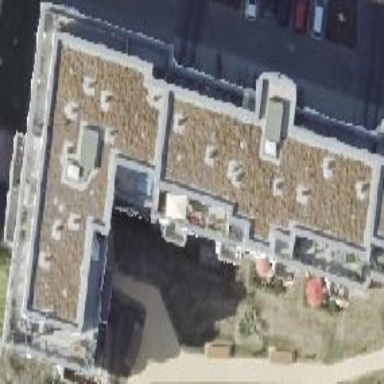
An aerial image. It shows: Apartment building with flat roof.